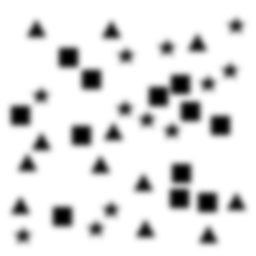
Squares: 12
Triangles: 12
Stars: 12
Total shapes: 36